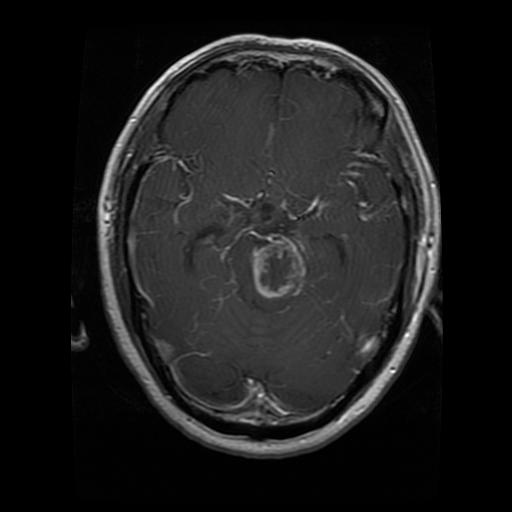
Label: glioma